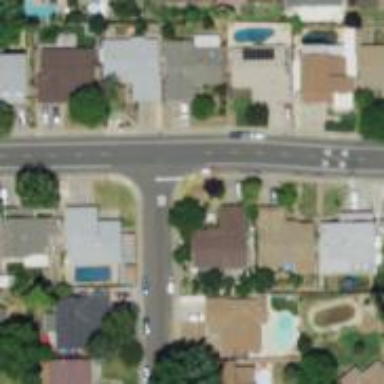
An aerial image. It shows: Residential road.